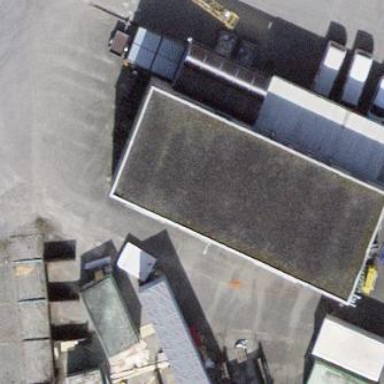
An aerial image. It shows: Industrial building.